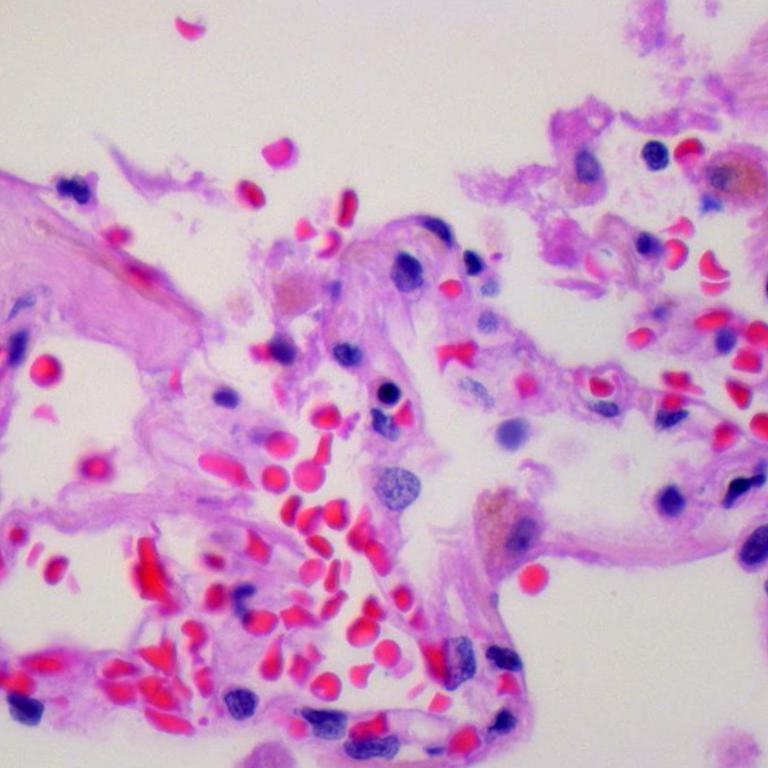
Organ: lung
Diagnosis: benign